Field crop: tomato
Growth stage: 1
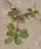
Species: portulaca